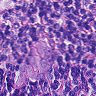
Metastatic tissue present: yes